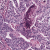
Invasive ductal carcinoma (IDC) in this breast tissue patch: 0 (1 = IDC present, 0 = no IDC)